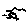
Label: fish